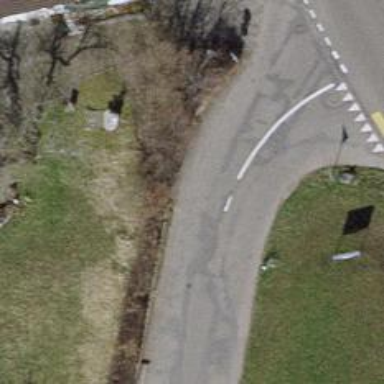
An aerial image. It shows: Residential road with asphalt surface and no sidewalks.